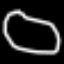
Label: square